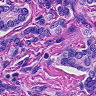
Metastatic tissue present: yes